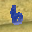
Label: 6